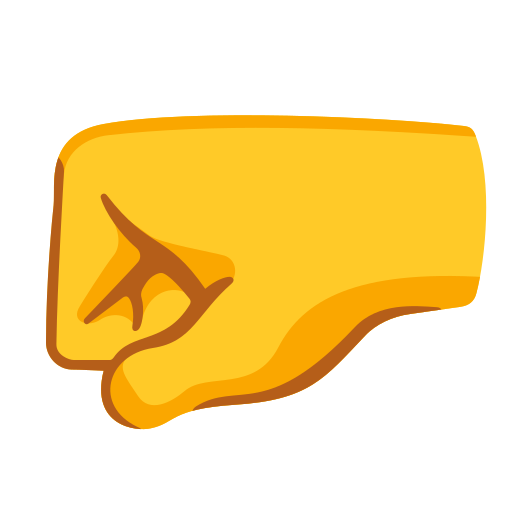
Emoji: 🤛